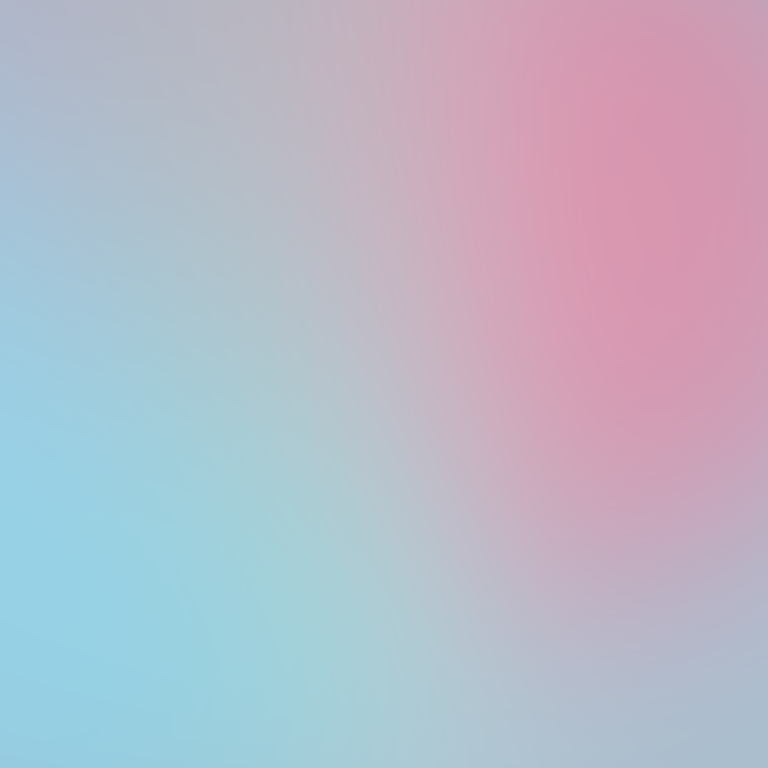
Abstract light effect, smooth gradient from soft blue to gentle pink, calm atmosphere, diffuse light, no room, no furniture, no objects.